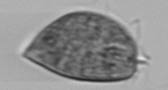
Label: Prorocentrum_micans